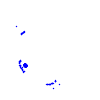
Particle: kaon